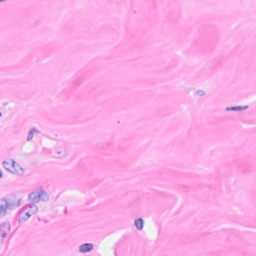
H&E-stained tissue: Breast